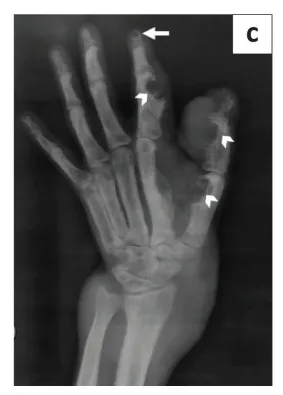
Bone manifestations of tuberous sclerosis complex. An oblique radiograph of the left hand (c) shows typical intra-osseous cysts in the terminal phalanges (white arrows).
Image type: radiology (x_ray)